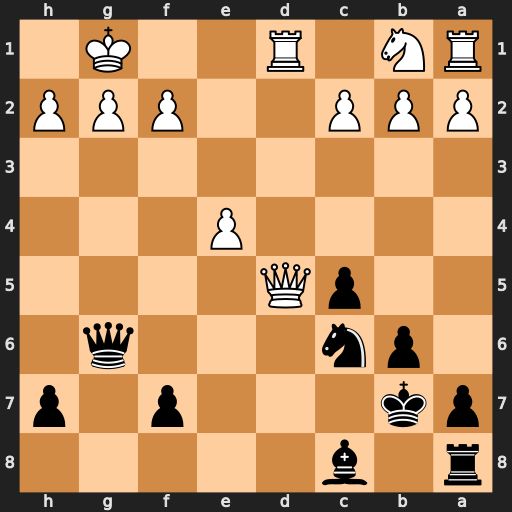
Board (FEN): r1b5/pk3p1p/1pn3q1/2pQ4/4P3/8/PPP2PPP/RN1R2K1
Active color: b
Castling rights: -
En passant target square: -
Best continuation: Bh3 g3 Rd8 Qxd8 Nxd8